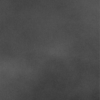
Label: dusty